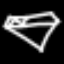
Label: diamond